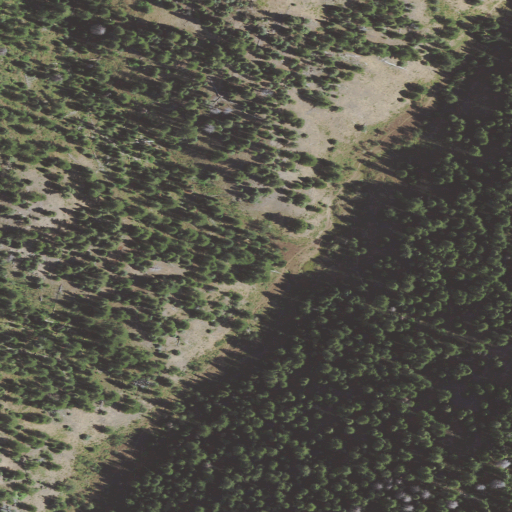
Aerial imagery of valley in Utah named Little Daley containing evergreen forest, shrub, and deciduous forest